Field crop: maize
Growth stage: 2
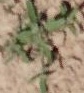
Species: atriplex